The plot is a signal-to-image rendering of a rotating shaft's vibration measurement. What is the most likely rotor condition (normal, misalignment, unbalance, looseness)?
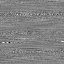
Answer: looseness